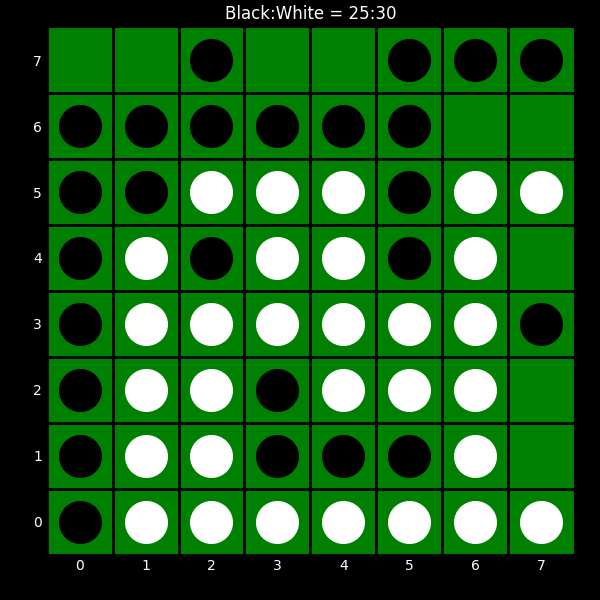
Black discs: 25
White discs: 30